Interaction volume radius: 5 \u00c5
Interaction volume height: 20 \u00c5
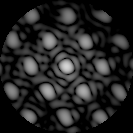
Disorder parameter: 0.2554